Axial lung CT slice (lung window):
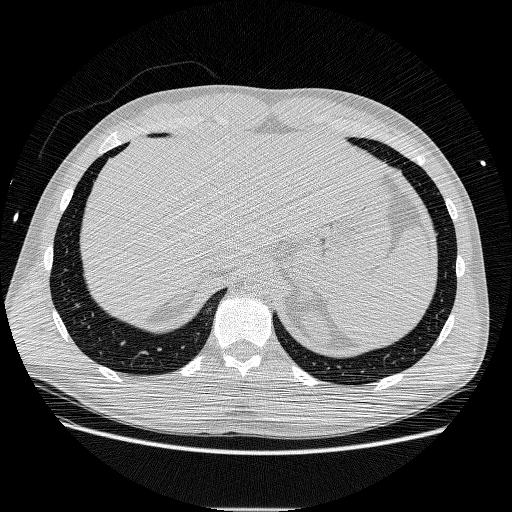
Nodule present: no